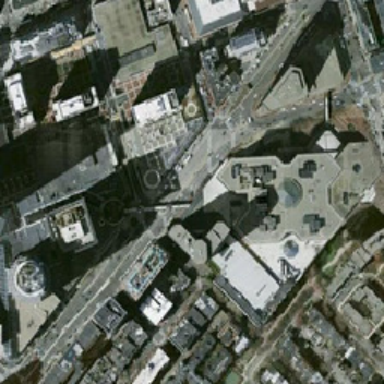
Many gray buildings with a little sparse plants .